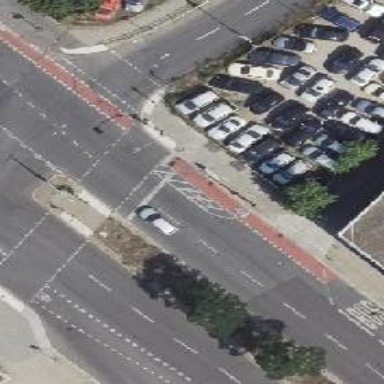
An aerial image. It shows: Secondary road with asphalt surface. It is dual carriageway with right lane designated for parking.